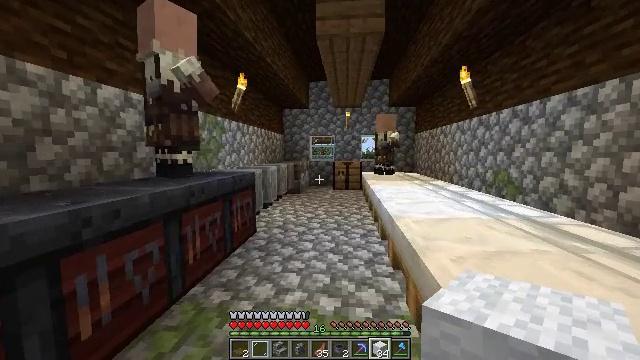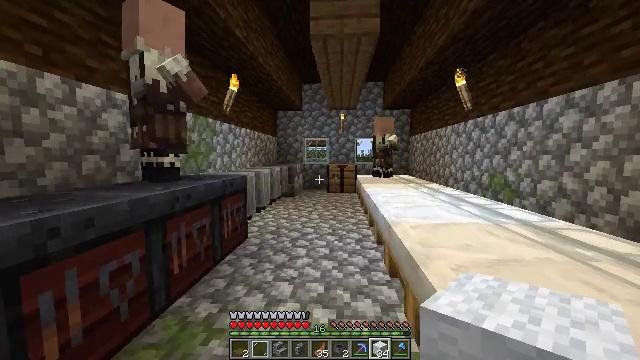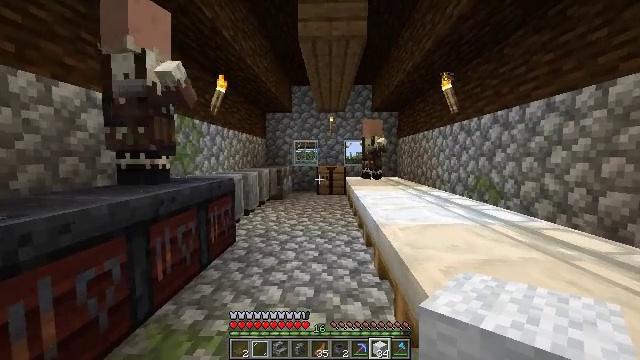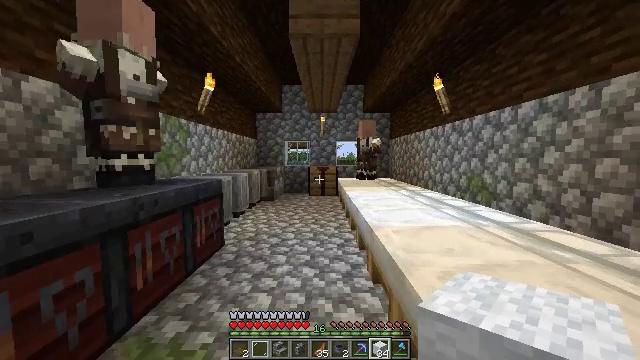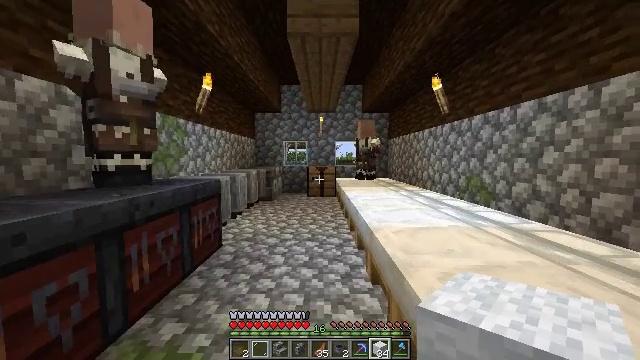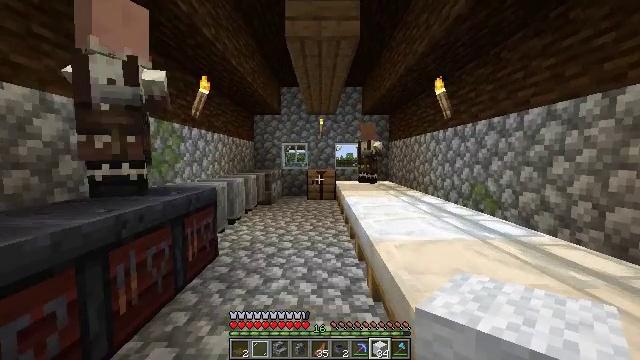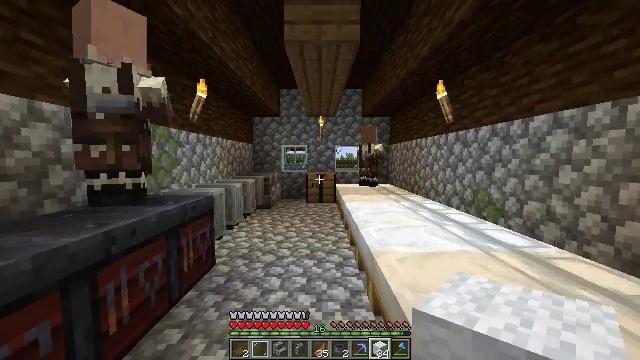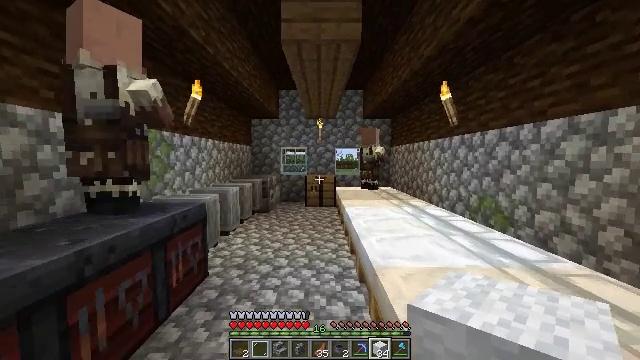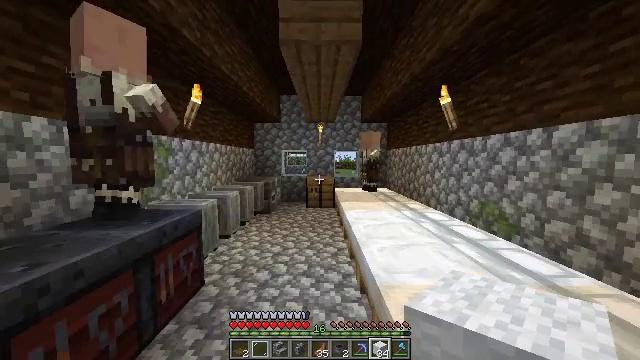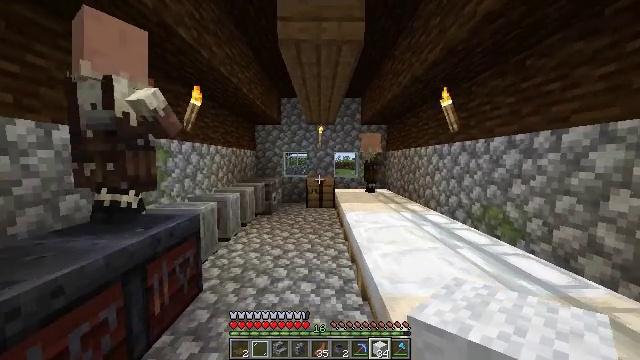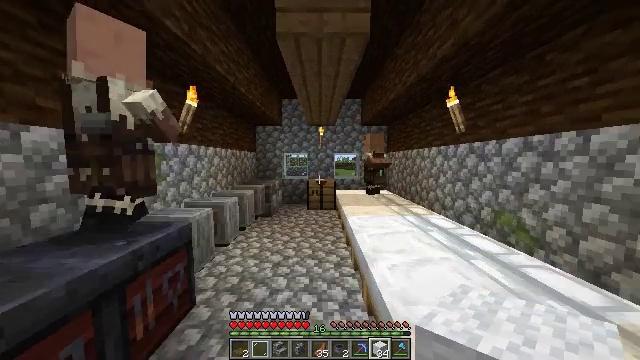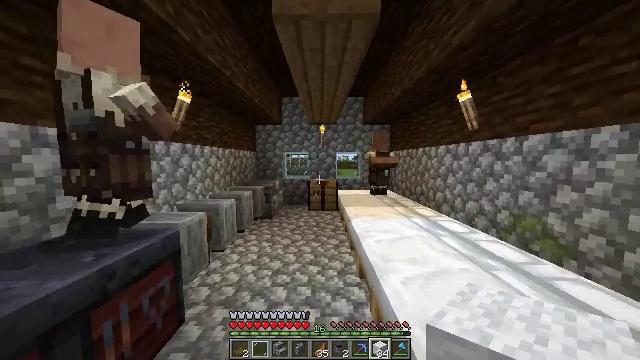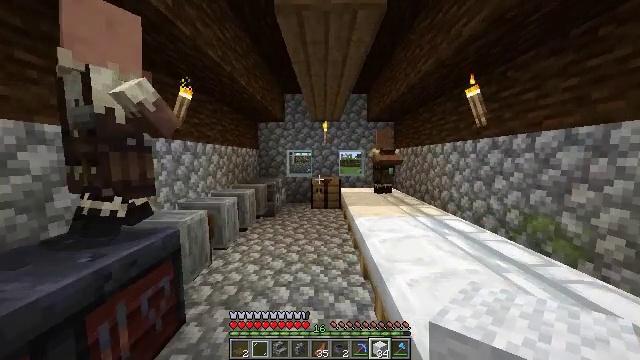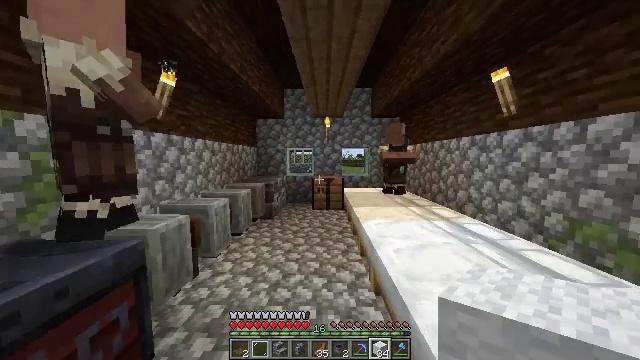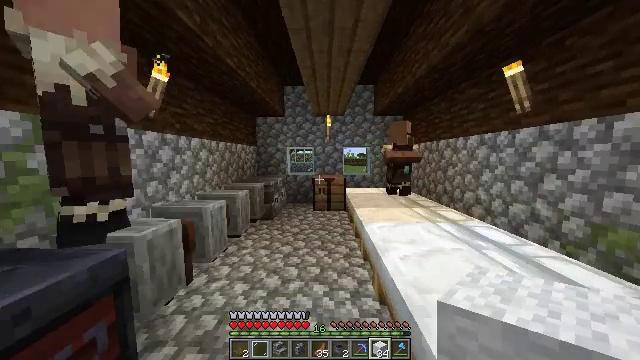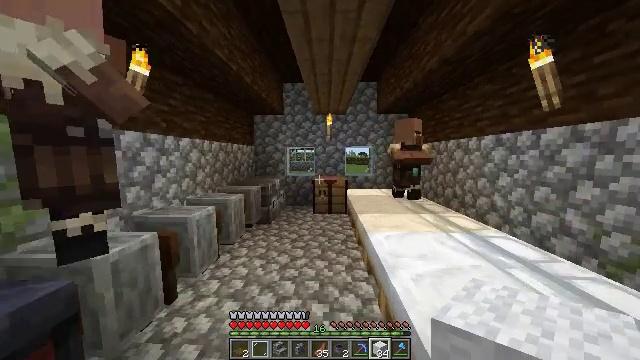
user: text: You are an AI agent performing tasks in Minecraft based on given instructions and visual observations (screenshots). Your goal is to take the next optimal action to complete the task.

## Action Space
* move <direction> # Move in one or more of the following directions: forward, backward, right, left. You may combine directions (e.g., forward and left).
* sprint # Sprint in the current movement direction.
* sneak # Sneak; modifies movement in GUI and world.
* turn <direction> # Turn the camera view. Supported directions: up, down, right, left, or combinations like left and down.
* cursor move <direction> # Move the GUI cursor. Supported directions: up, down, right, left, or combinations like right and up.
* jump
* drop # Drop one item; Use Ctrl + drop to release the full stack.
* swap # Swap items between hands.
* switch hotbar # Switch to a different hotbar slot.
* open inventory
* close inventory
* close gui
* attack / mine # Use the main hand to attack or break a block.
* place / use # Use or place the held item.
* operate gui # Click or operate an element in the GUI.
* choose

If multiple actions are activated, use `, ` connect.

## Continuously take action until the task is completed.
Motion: motion action
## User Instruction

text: Use iron ingots at the crafting table to make a minecart.
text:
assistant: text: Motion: move forward, sprint, turn right
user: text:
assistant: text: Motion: move forward, sprint, turn right
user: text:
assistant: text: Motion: move forward, sprint, turn right
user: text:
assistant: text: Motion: move forward, sprint
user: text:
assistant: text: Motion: move forward
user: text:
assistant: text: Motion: move forward
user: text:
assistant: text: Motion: move forward, sprint
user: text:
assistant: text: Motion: move forward, sprint
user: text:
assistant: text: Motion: move forward, sprint
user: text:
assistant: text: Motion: move forward, sprint
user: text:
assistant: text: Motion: move forward
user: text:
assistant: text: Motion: move forward
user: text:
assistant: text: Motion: move forward, sprint
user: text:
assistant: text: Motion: move forward, sprint
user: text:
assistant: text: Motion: move forward, sprint
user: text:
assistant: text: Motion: move forward, sprint
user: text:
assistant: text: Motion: move forward
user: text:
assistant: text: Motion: move forward
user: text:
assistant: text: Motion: move forward
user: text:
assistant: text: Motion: move forward
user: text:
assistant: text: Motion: move forward
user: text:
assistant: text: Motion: move forward
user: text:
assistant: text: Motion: move forward
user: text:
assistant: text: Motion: move forward, turn down
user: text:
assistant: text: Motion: move forward, turn down
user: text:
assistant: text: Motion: move forward, turn down
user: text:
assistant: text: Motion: move forward, turn down
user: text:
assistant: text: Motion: move forward, turn down
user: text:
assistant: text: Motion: move forward, turn down
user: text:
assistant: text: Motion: use / place